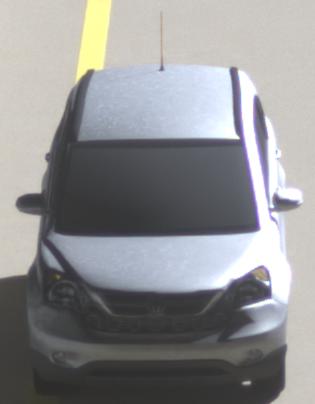
Make: Honda
Model: CR-V
Detailed model: CR-V (III) (04/10 - 10/12)
Model produced from: 2010
Model produced until: 2012
Doors: 5
Color: white
Road condition: dry road
Daytime: morning or afternoon
Contrast: high contrast